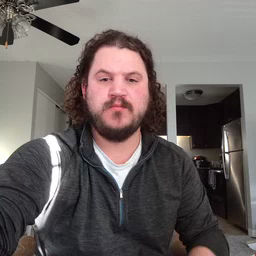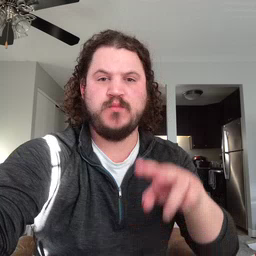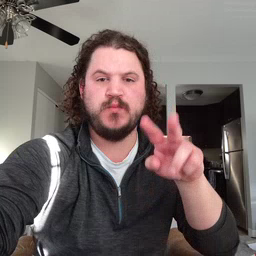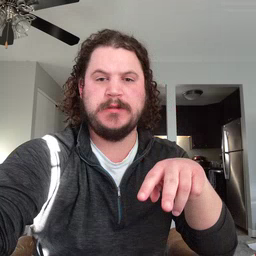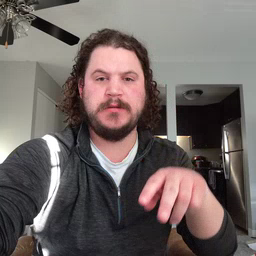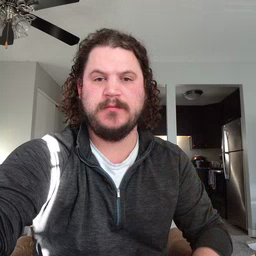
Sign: read